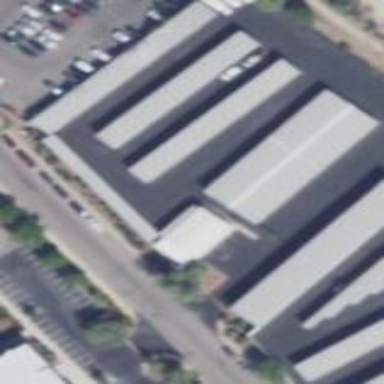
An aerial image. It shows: Building that serves as storage rental shop.